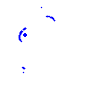
Particle: proton